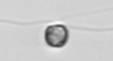
Label: flagellate